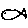
Label: fish